Question: I'm trying to put resizing handles on the four corners of a rectangle, which can be dragged to resize the rectangle. What I'm having trouble with is calculating the new width, new height, and new points of the rectangle after I've dragged one of the rectangle's points.
If the rectangle were not rotated, this would obviously be very easy because the width and height would change by the same amout as the mouse's offsetX and offsetY. However, this rectangle CAN be rotated, so offsetX and offsetY don't match up to the changes in width/height.

In the image above, I've represented information that I already have in solid black, and information I want to find in light grey. I've tried to show how the rectangle should change if I dragged the a1 corner up and to the right.
Could anyone help me figure out how to calculate the missing information?
Thanks for any help! It's much appreciated.
--
EDIT: I've got drag start, drag move, and drag end callbacks on each handle. My current code simply gets the new point (in this example, a2). Unfortunately this simply moves the handle we're currently dragging into its new position, but obviously has no effect on the width/height of the rectangle, and the position of its other points. What I'm hoping for help figuring out is how do I calculate the new width and height, and the new position of the other points, based on this drag.
'''
handles: {
a: { x: 11, y: 31 },
b: { x: 44, y: 12 },
c: { x: 39, y: 2 },
d: { x: 6, y: 21 }
};
'''
'''
// Save the original x and original y coordinates
// of the handle, before dragging
onDragStart: function(x, y, handle) {
handle.data({
ox: x,
oy: y
});
}
// While dragging the handle, update it's coordinates to
// reflect its new position
onDragMove: function(dx, dy, handle) {
handle.attr({
x: handle.data('ox') + dx,
y: handle.data('oy') + dy
});
}
// Not currently using the drag end callback
onDragEnd: function(x,y,handle) {}
'''
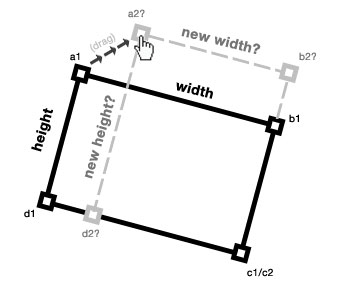
Answer: <URL> gives you the method for finding the length of a1 to a2
'''
var len=Math.sqrt(Math.pow(a2x-a1x,2)+Math.pow(a2y-a1y,2));
'''
Then looking at the triangle formed by the intersection of the grey and black lines (Lets call that point H) and a1 and a2. You can use trigonometry to solve. So the angle formed by the line d1 to c1 with the bottom lets call that the angle of rotation(R). That means the R is equal to angle at a2 and the angle at a1 is equal to 90-R. To find the sides then you go
'''
//line from a2 to H
var hDif=Math.sin(R)*len;
//line from a1 to H
var wDif=Math.cos(R)*len;
'''
You can then use these to find the new length and height. There will a few more calculations to see if you are adding or subtracting to the old width and height.